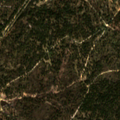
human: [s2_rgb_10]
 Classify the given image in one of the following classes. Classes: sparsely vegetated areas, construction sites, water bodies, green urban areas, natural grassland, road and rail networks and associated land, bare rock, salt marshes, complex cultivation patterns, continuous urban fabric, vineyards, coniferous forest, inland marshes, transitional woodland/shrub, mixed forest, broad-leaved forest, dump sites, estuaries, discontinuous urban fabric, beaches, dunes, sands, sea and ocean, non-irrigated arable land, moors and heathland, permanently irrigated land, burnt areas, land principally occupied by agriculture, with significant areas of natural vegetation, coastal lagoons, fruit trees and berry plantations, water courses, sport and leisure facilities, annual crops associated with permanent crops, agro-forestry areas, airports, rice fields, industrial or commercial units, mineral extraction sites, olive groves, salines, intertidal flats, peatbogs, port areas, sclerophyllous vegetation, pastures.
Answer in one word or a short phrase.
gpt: broad-leaved forest